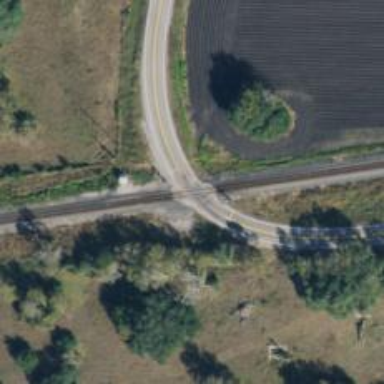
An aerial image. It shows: Railway level crossing.